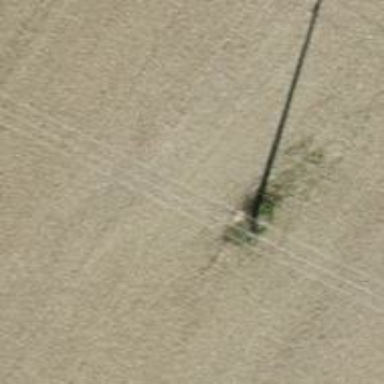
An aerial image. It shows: Concrete power pole.